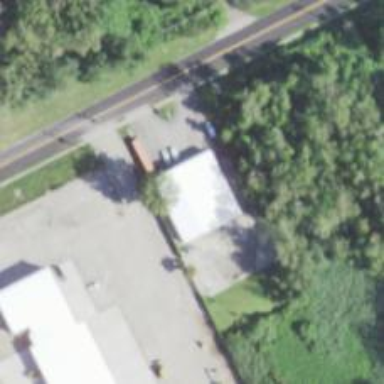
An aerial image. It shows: Animal shelter.